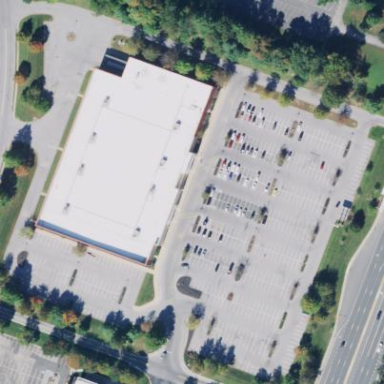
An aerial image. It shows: Retail area.